Interaction volume radius: 10 \u00c5
Interaction volume height: 20 \u00c5
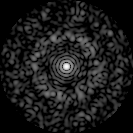
Disorder parameter: 0.8098